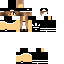
A female animal skin with dark skin, wearing brown bald dressed in a yellow robe top and brown pants, featuring a closed mouth.